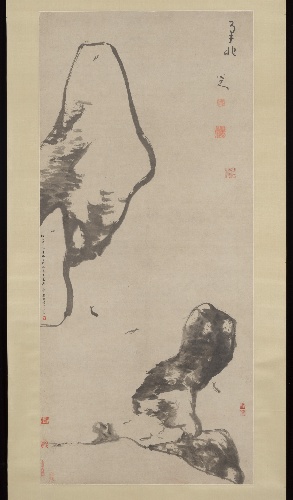
Title: 清 八大山人（朱耷） 魚石圖 軸|Fish and rocks
Artist: Bada Shanren (Zhu Da)
Artist bio: Chinese, 1626–1705
Date: dated 1699
Object type: Hanging scroll
Classification: Paintings
Medium: Hanging scroll; ink on paper
Culture: China
Period: Qing dynasty (1644–1911)
Dimensions: Image: 53 1/4 x 24 in. (135.3 x 61 cm)
Overall with mounting: 92 1/2  x 31 1/2 in. (235 x 80 cm)
Overall with knobs: 92 1/2 x 34 1/4 in. (235 x 87 cm)
Department: Asian Art
Credit line: Bequest of John M. Crawford Jr., 1988
Accession year: 1989
Repository: Metropolitan Museum of Art, New York, NY
Tags: Fish